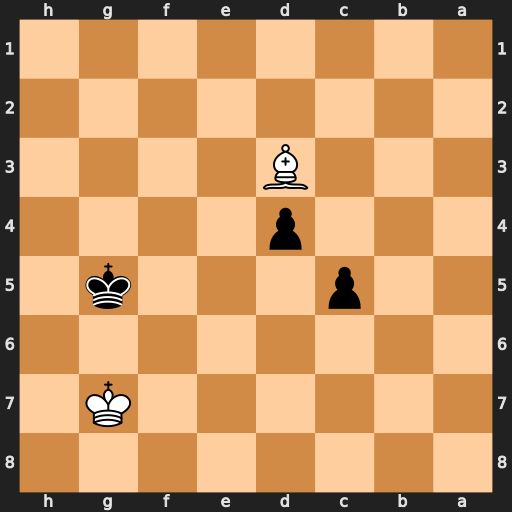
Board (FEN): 8/6K1/8/2p3k1/3p4/3B4/8/8
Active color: b
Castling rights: -
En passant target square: -
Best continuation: Kf4 Kf6 Ke3 Bc4 Ke4 Ke6 d3 Kd6 d2